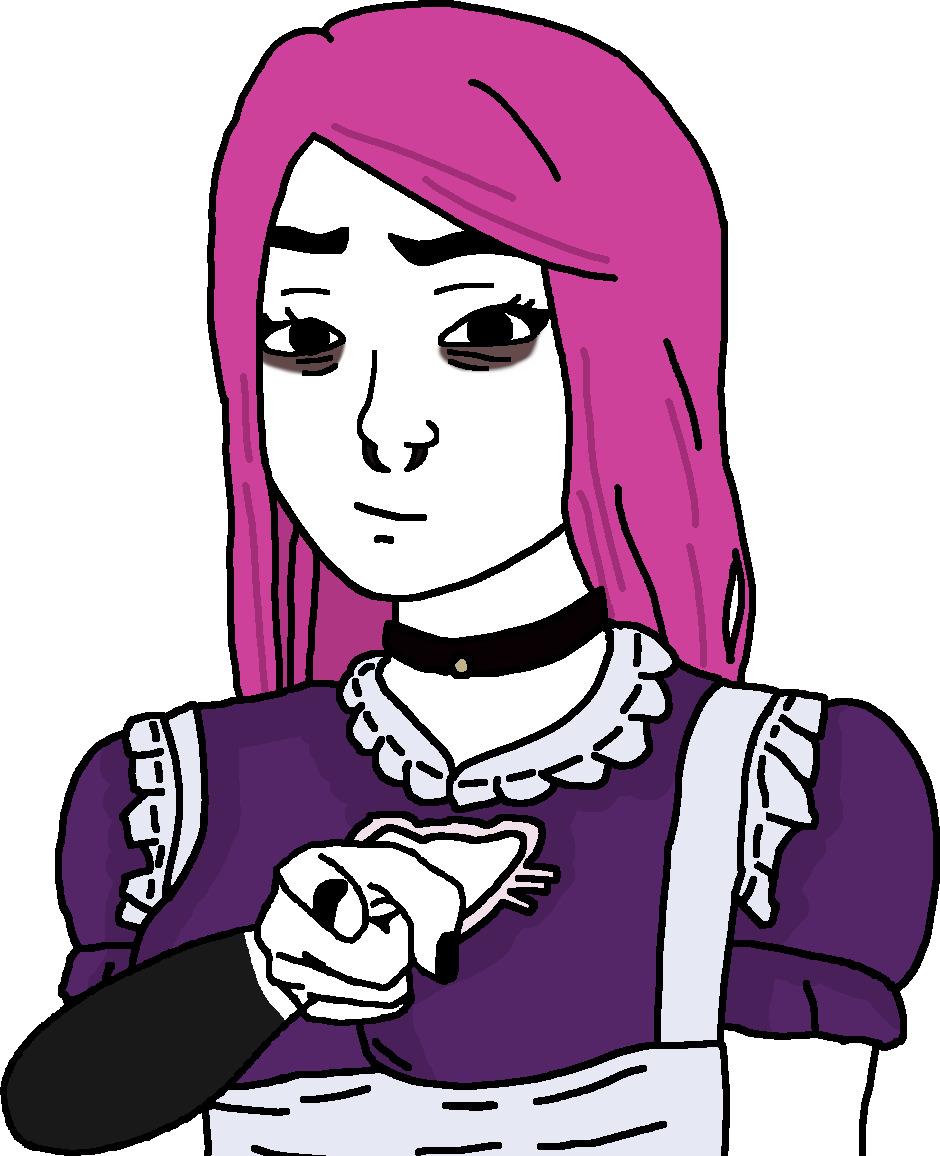
Label: 5_Doomer_Girl